Chest X-ray. View position: PA
Patient age: 50
Patient sex: F
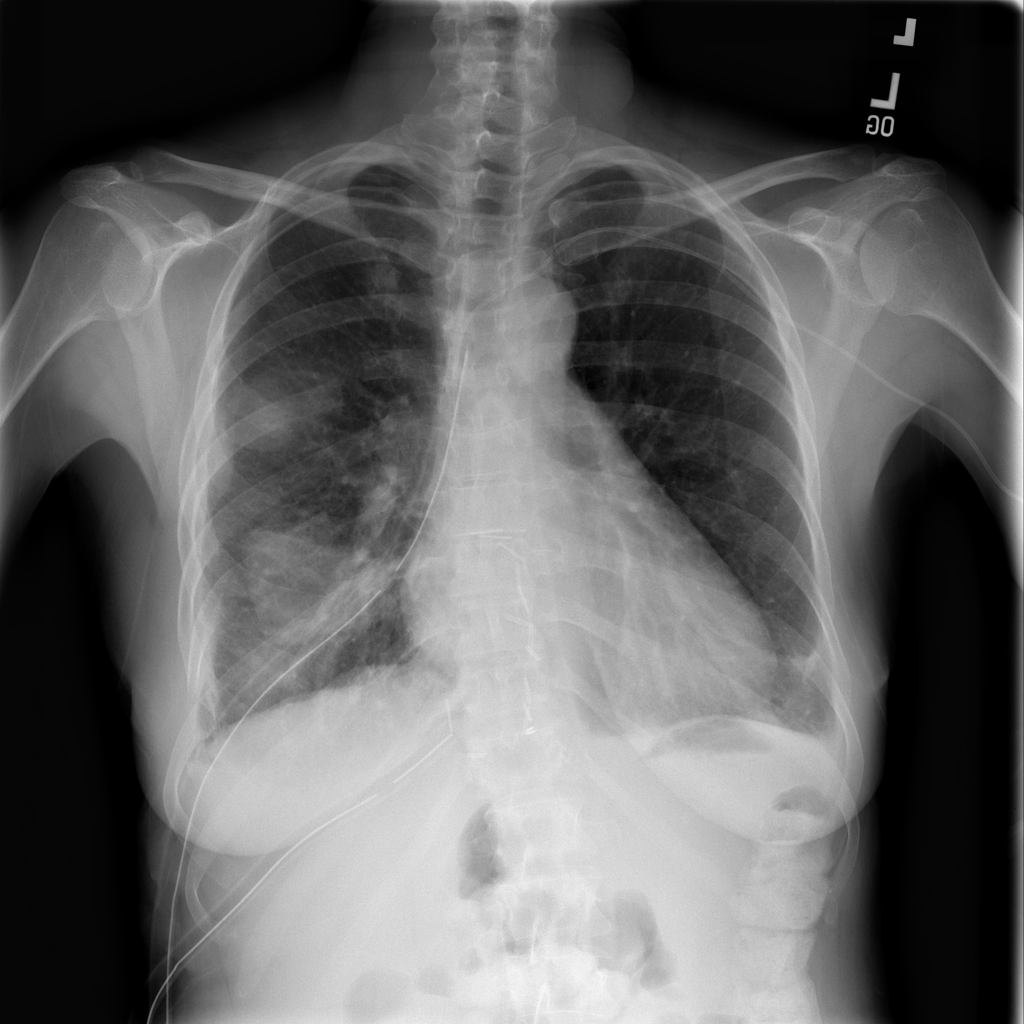
Finding: Pneumothorax